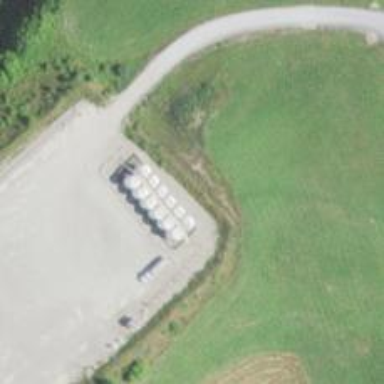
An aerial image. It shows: Storage tank with man-made structure.